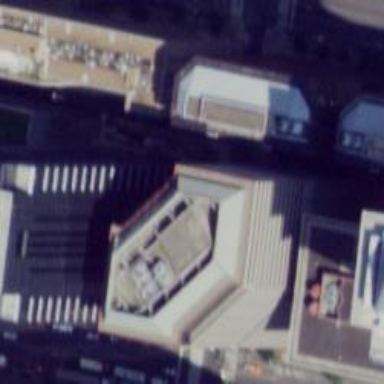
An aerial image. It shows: Part of building with flat glass roof.